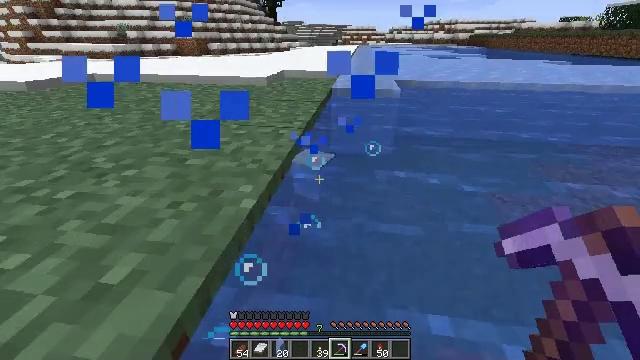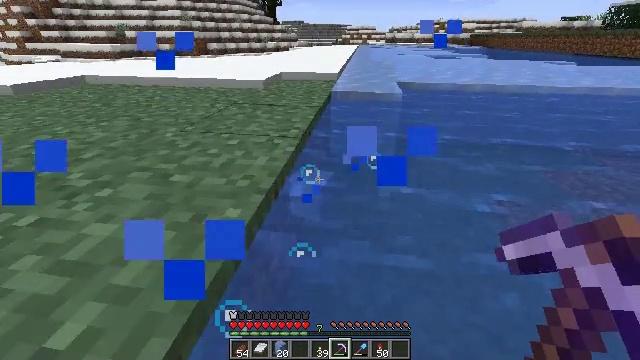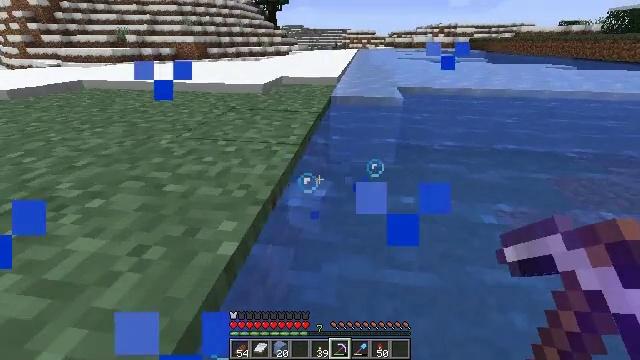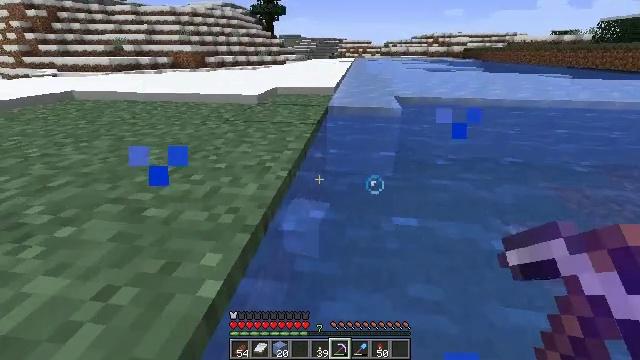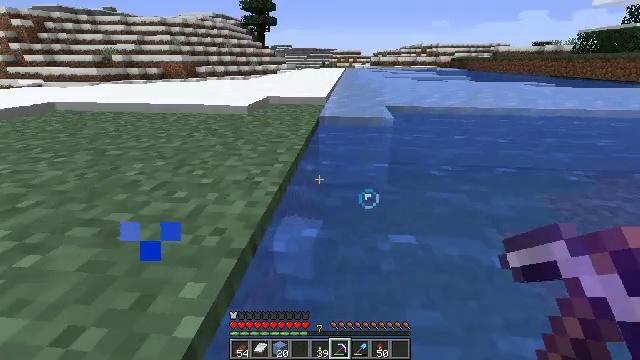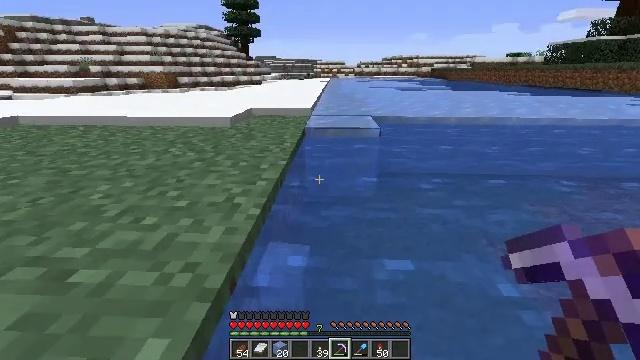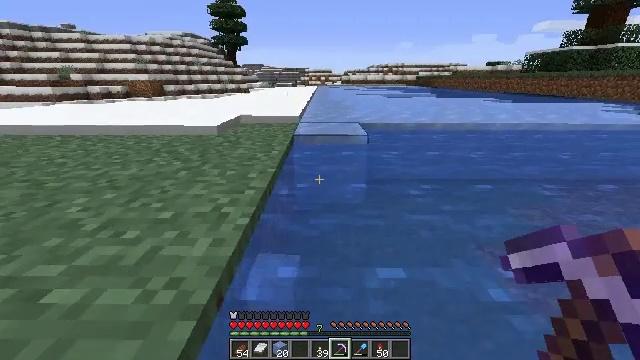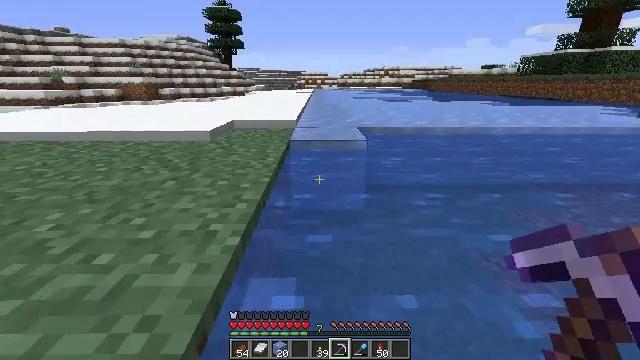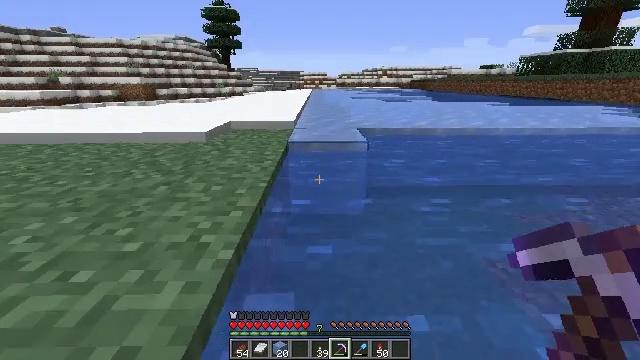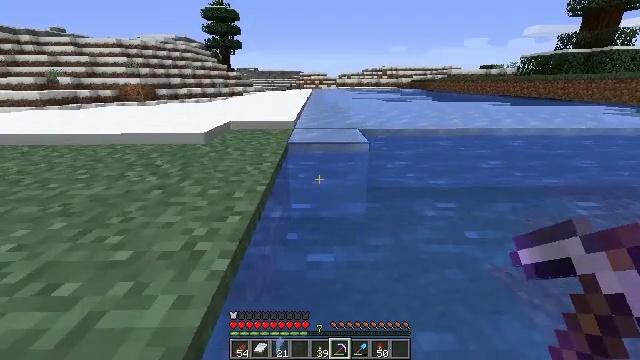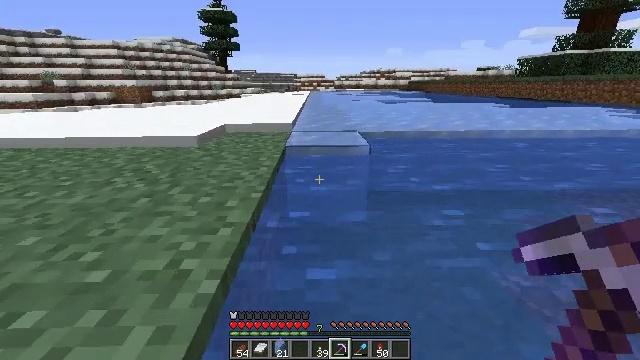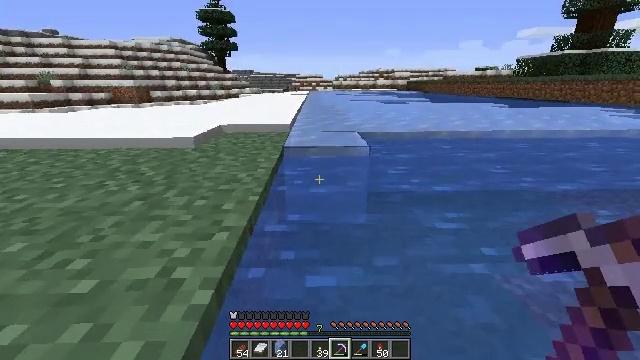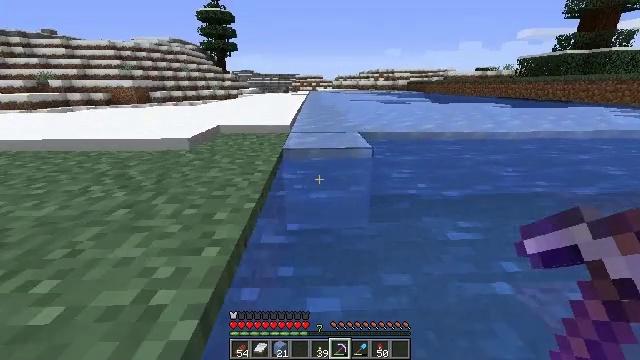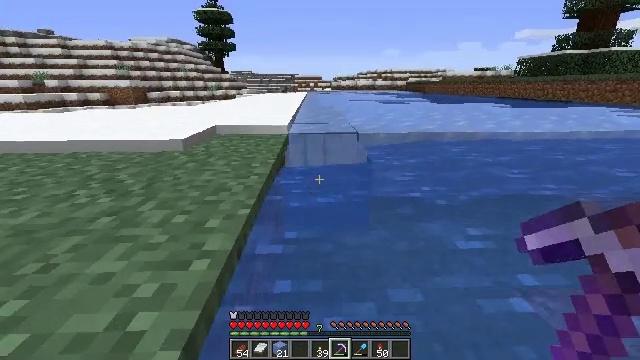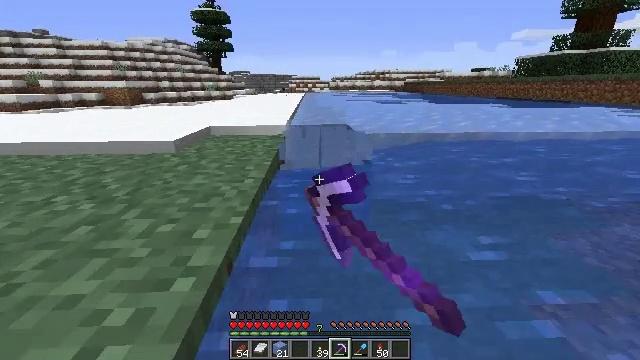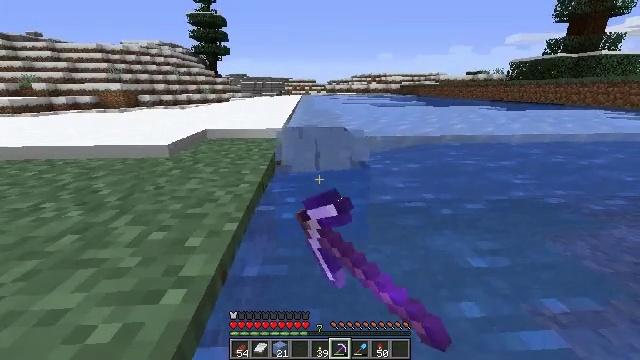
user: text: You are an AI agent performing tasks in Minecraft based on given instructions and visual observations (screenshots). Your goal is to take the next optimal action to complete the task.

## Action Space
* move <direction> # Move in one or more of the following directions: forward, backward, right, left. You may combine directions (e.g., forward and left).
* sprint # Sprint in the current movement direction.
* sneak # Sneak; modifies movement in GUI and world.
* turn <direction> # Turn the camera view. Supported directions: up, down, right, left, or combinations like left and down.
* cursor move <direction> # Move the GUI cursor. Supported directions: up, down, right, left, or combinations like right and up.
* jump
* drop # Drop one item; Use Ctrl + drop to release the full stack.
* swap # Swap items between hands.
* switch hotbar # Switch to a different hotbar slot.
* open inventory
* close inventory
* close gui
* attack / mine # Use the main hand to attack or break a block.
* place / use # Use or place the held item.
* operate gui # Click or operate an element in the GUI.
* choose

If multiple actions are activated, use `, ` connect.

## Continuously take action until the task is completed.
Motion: motion action
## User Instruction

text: Gather ice for building or crafting.
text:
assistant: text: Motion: move forward
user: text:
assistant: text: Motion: move forward
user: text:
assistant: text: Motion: move forward, turn up
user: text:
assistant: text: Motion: move forward, turn right and up
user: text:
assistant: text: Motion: move forward, turn right and up
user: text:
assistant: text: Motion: move forward, turn right and up
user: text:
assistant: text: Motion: move forward
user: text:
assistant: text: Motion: move forward
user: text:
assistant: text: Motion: move forward
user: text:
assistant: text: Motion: move forward
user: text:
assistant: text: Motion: move forward
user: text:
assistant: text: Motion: move forward
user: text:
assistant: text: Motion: move forward, attack / mine
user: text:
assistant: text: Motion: move forward, attack / mine
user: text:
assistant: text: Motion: move forward, attack / mine
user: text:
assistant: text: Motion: move forward, attack / mine
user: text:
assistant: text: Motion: move forward, attack / mine
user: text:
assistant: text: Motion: move forward, turn up
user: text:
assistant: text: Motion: move forward, turn up, attack / mine
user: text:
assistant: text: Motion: move forward, turn up, attack / mine
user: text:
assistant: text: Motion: move forward, attack / mine
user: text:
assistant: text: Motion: move forward, attack / mine
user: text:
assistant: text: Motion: move forward, turn right, attack / mine
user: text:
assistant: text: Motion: move forward, turn right, attack / mine
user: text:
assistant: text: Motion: move forward, turn right, attack / mine
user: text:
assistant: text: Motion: move forward, turn right, attack / mine
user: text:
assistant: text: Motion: move forward, turn right, attack / mine
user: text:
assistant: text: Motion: move forward, turn right, attack / mine
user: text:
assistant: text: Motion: move forward, turn right, attack / mine
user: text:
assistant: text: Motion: move forward and move left, turn right, attack / mine